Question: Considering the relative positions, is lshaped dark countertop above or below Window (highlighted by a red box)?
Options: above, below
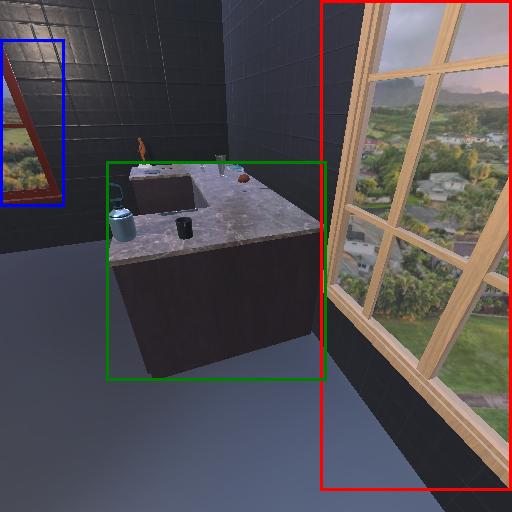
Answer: above